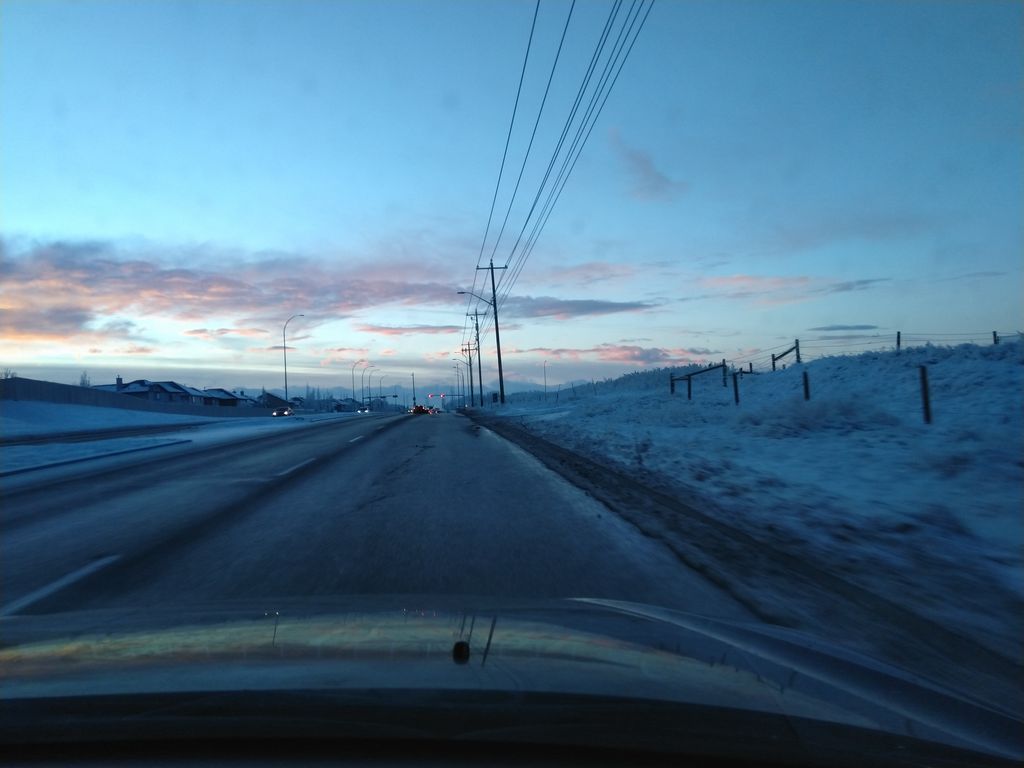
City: calgary